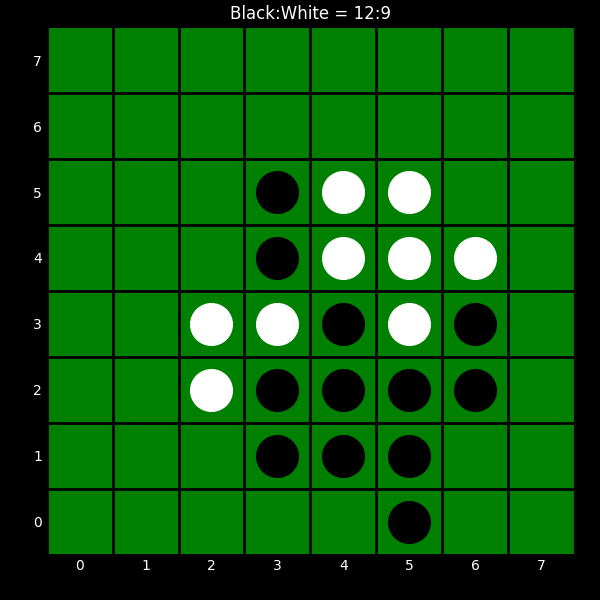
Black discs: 12
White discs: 9